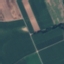
Land use / land cover class: AnnualCrop